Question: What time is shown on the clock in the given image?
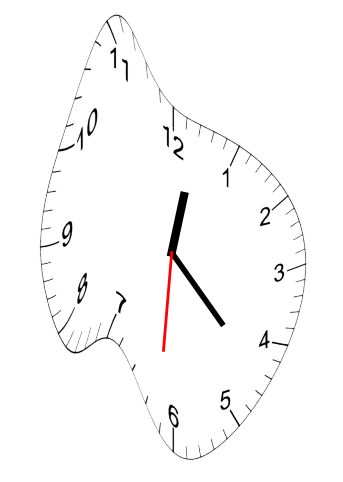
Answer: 12:22:31